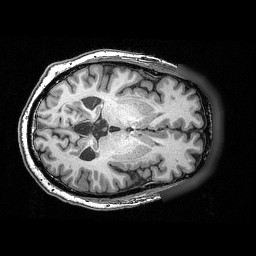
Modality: T1w
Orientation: axial
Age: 60
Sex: male
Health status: ill
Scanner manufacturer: siemens
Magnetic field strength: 3 T
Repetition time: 0.0025 s
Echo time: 0.00336 s